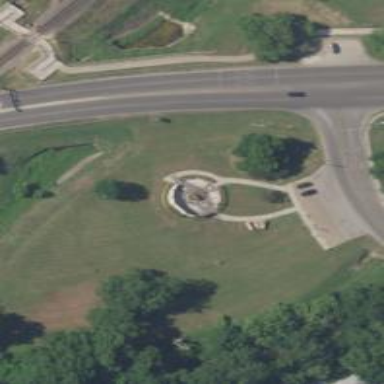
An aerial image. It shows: Historic memorial.